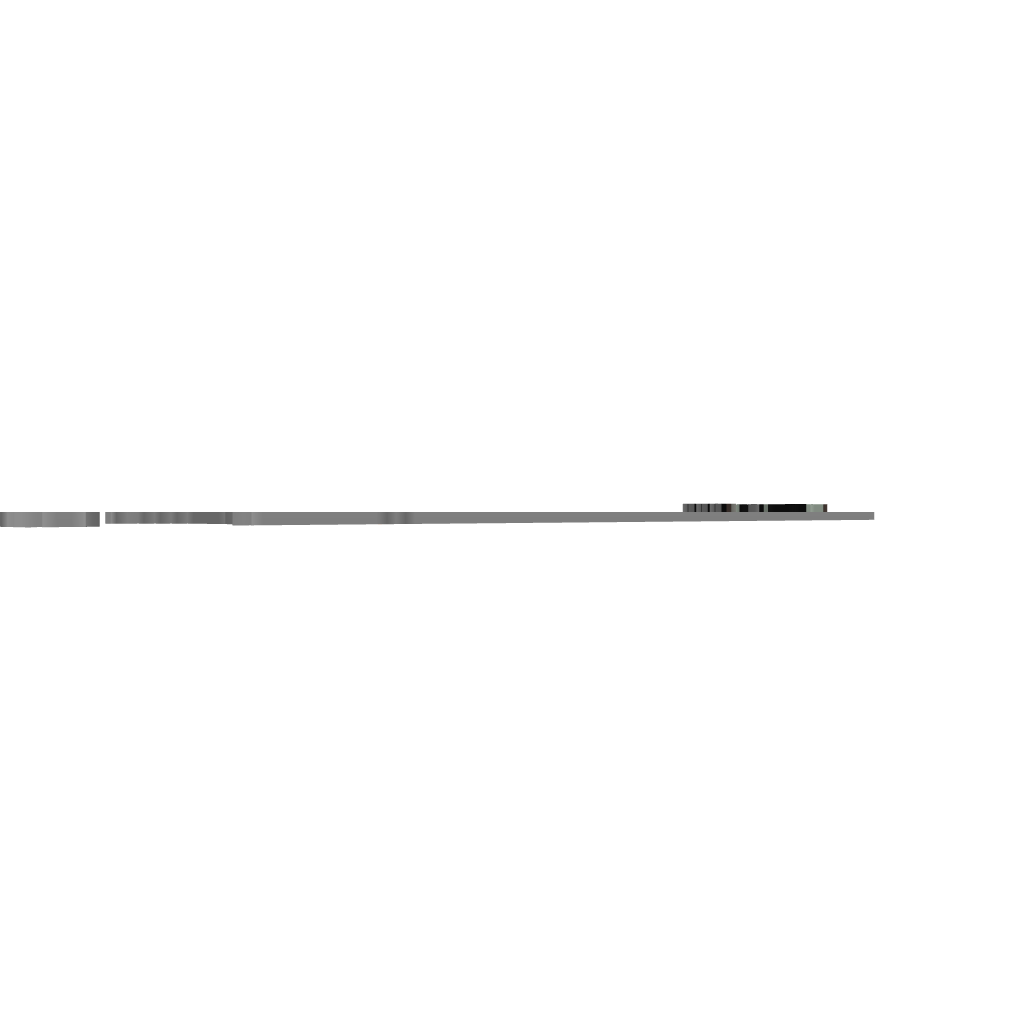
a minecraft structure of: Sending in the Troops